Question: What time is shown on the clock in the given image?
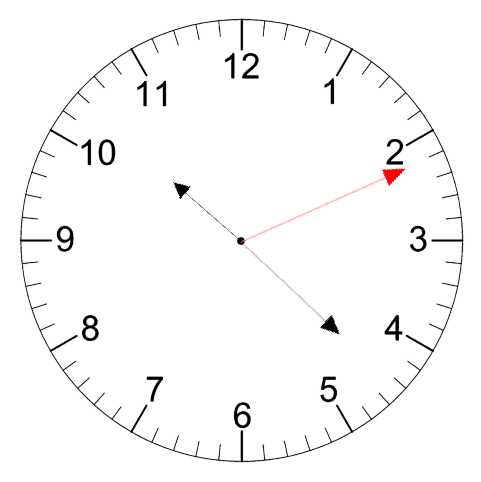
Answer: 10:22:11